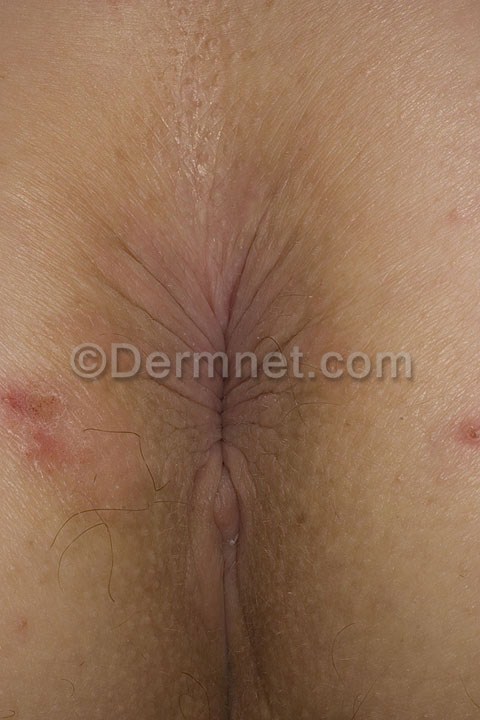
Disease: Eczema Photos